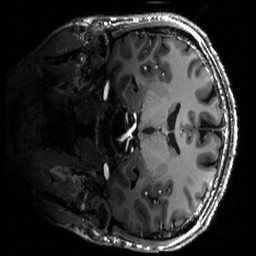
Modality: T1w
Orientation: coronal
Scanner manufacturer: siemens
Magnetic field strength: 6.98 T
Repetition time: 2.5 s
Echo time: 0.00306 s